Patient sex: F
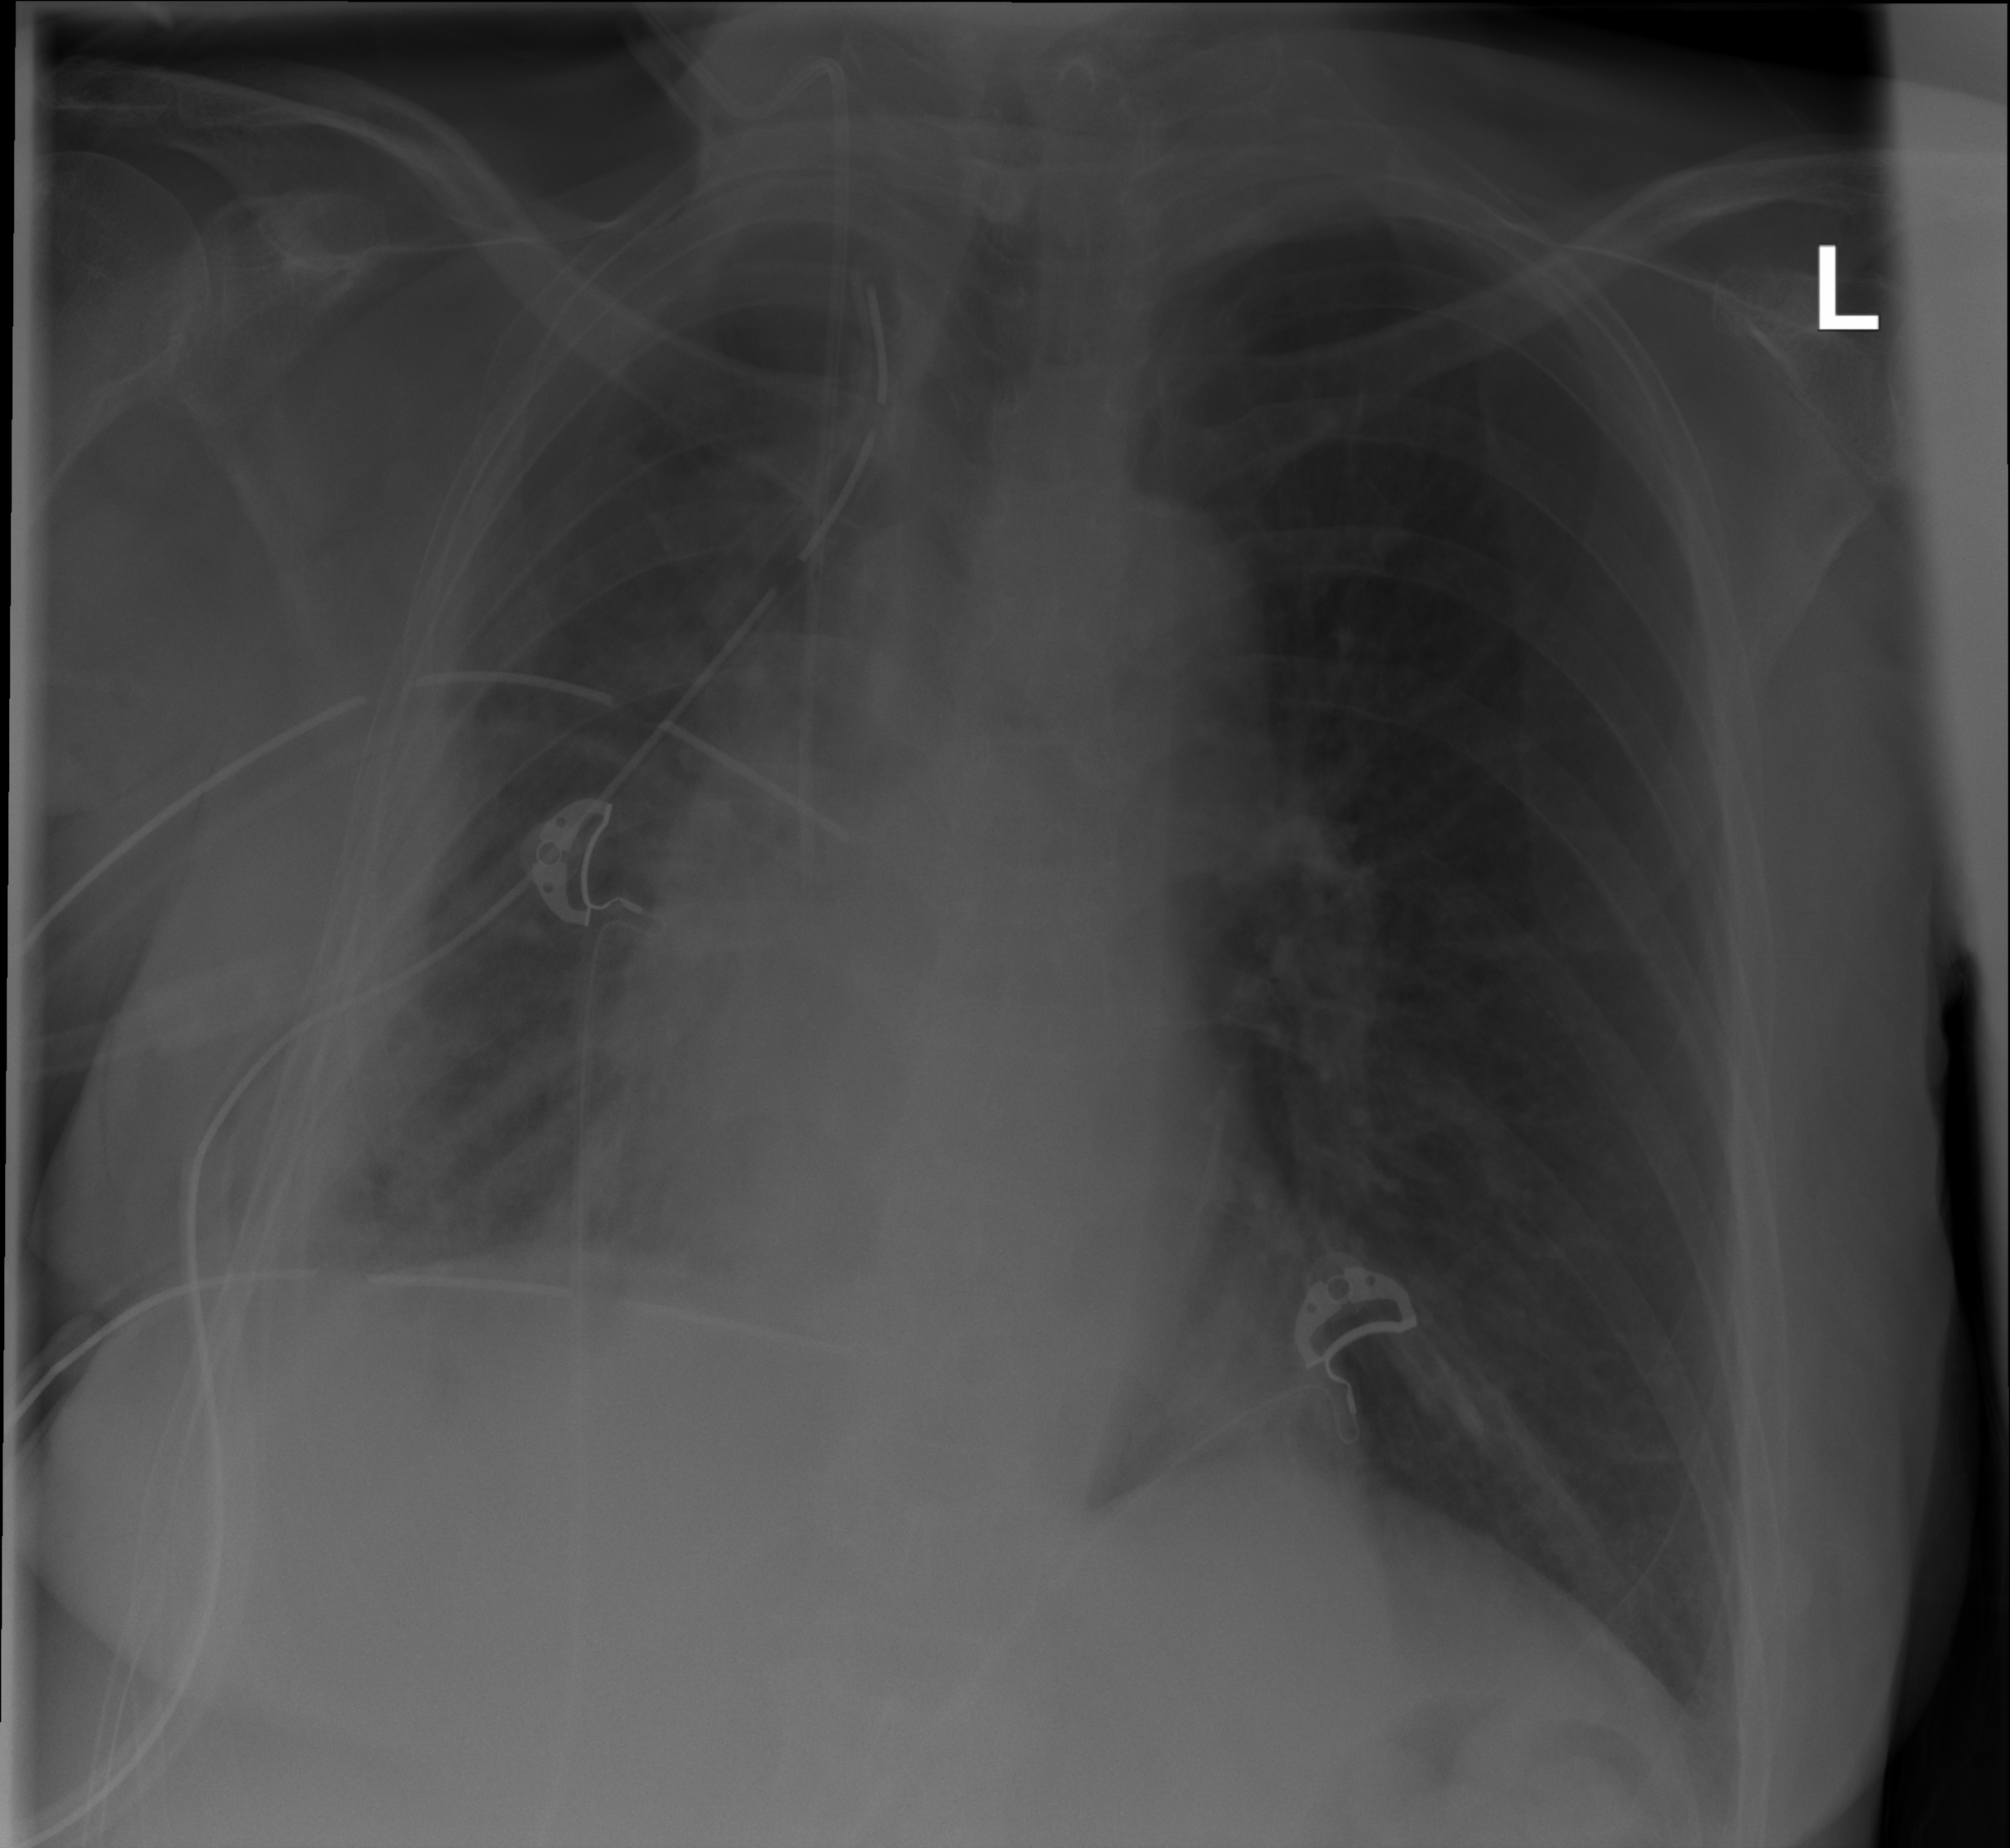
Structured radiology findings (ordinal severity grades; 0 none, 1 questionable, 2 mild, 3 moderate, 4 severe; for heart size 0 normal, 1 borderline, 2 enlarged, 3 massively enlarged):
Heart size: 0
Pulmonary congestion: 0
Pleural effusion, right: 2
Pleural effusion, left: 0
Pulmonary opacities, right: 3
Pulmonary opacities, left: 0
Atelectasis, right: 3
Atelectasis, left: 2